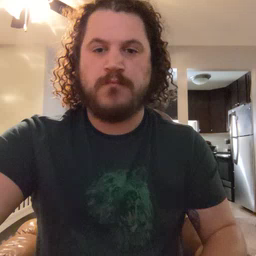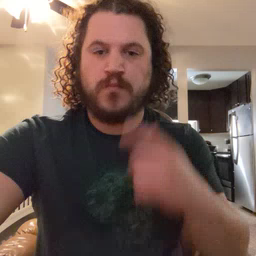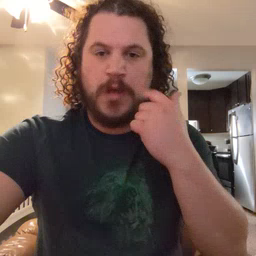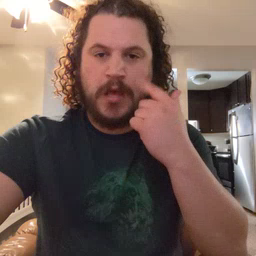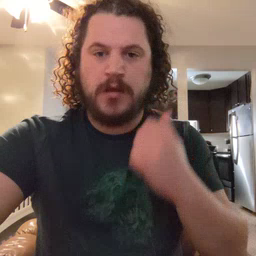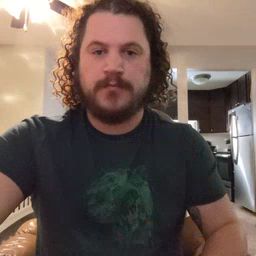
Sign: cry